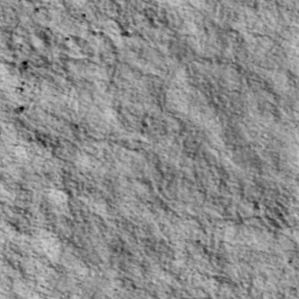
Label: non_frost